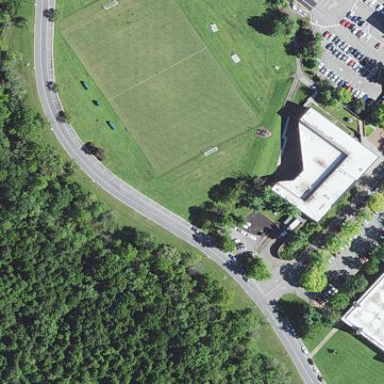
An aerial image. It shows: Pitch designated for field hockey on leisure land.